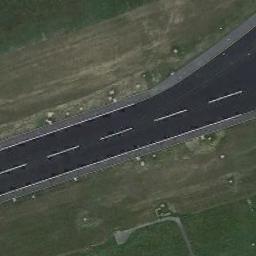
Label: runway